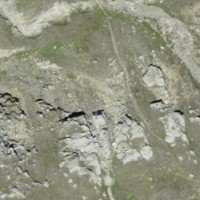
EUNIS habitat code: 31
Species observed at this site:
Silene acaulis
Bistorta vivipara
Oenanthe oenanthe
Falco tinnunculus